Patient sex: M
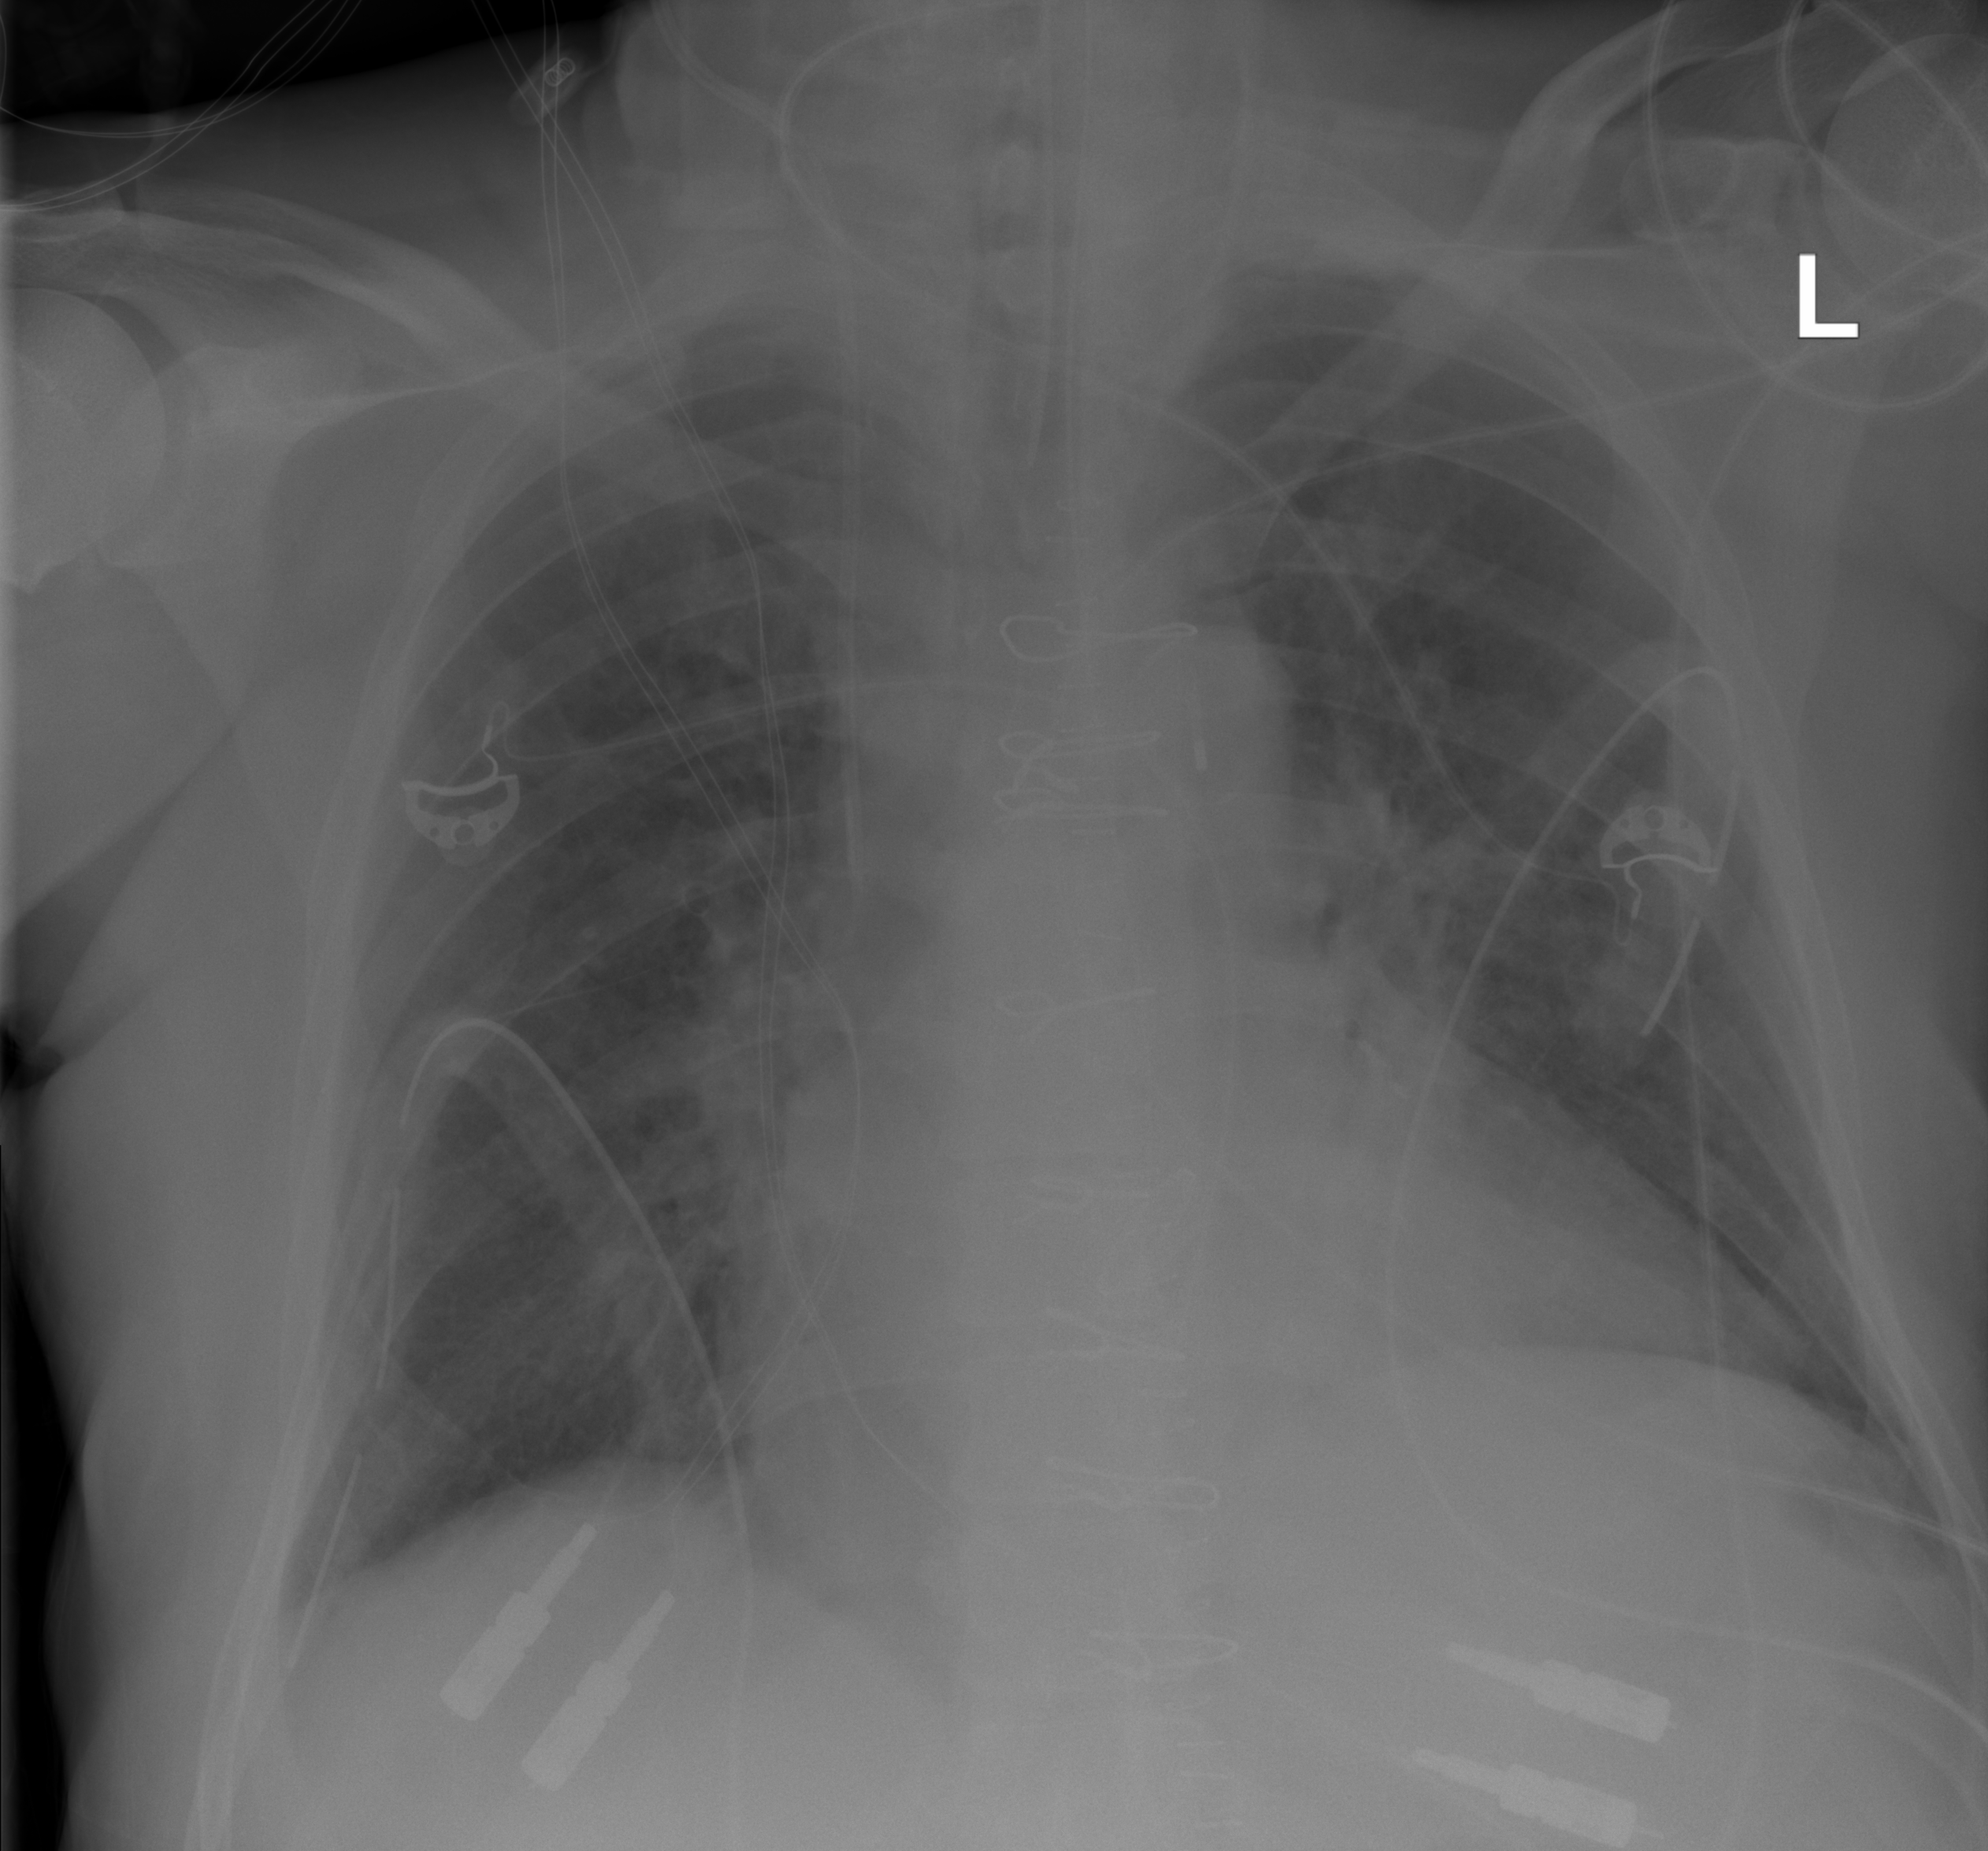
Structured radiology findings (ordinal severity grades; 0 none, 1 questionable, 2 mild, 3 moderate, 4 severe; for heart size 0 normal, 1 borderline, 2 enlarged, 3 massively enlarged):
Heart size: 2
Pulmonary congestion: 2
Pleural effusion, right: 1
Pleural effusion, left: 1
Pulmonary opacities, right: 2
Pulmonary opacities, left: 2
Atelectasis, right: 2
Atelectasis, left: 2